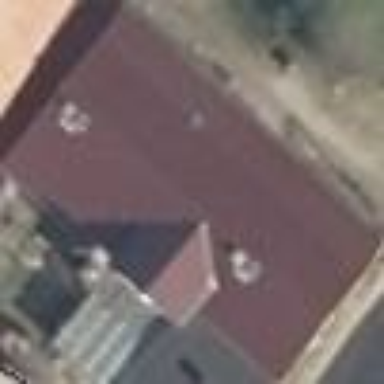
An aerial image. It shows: Building.